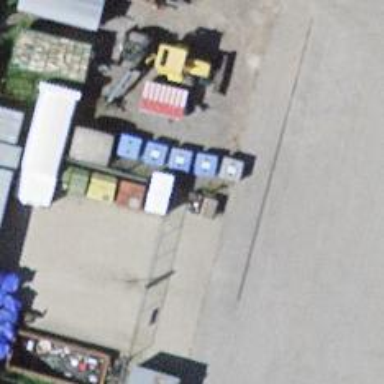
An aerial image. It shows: Recycling container for recycling.